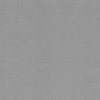
Label: dusty